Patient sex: M
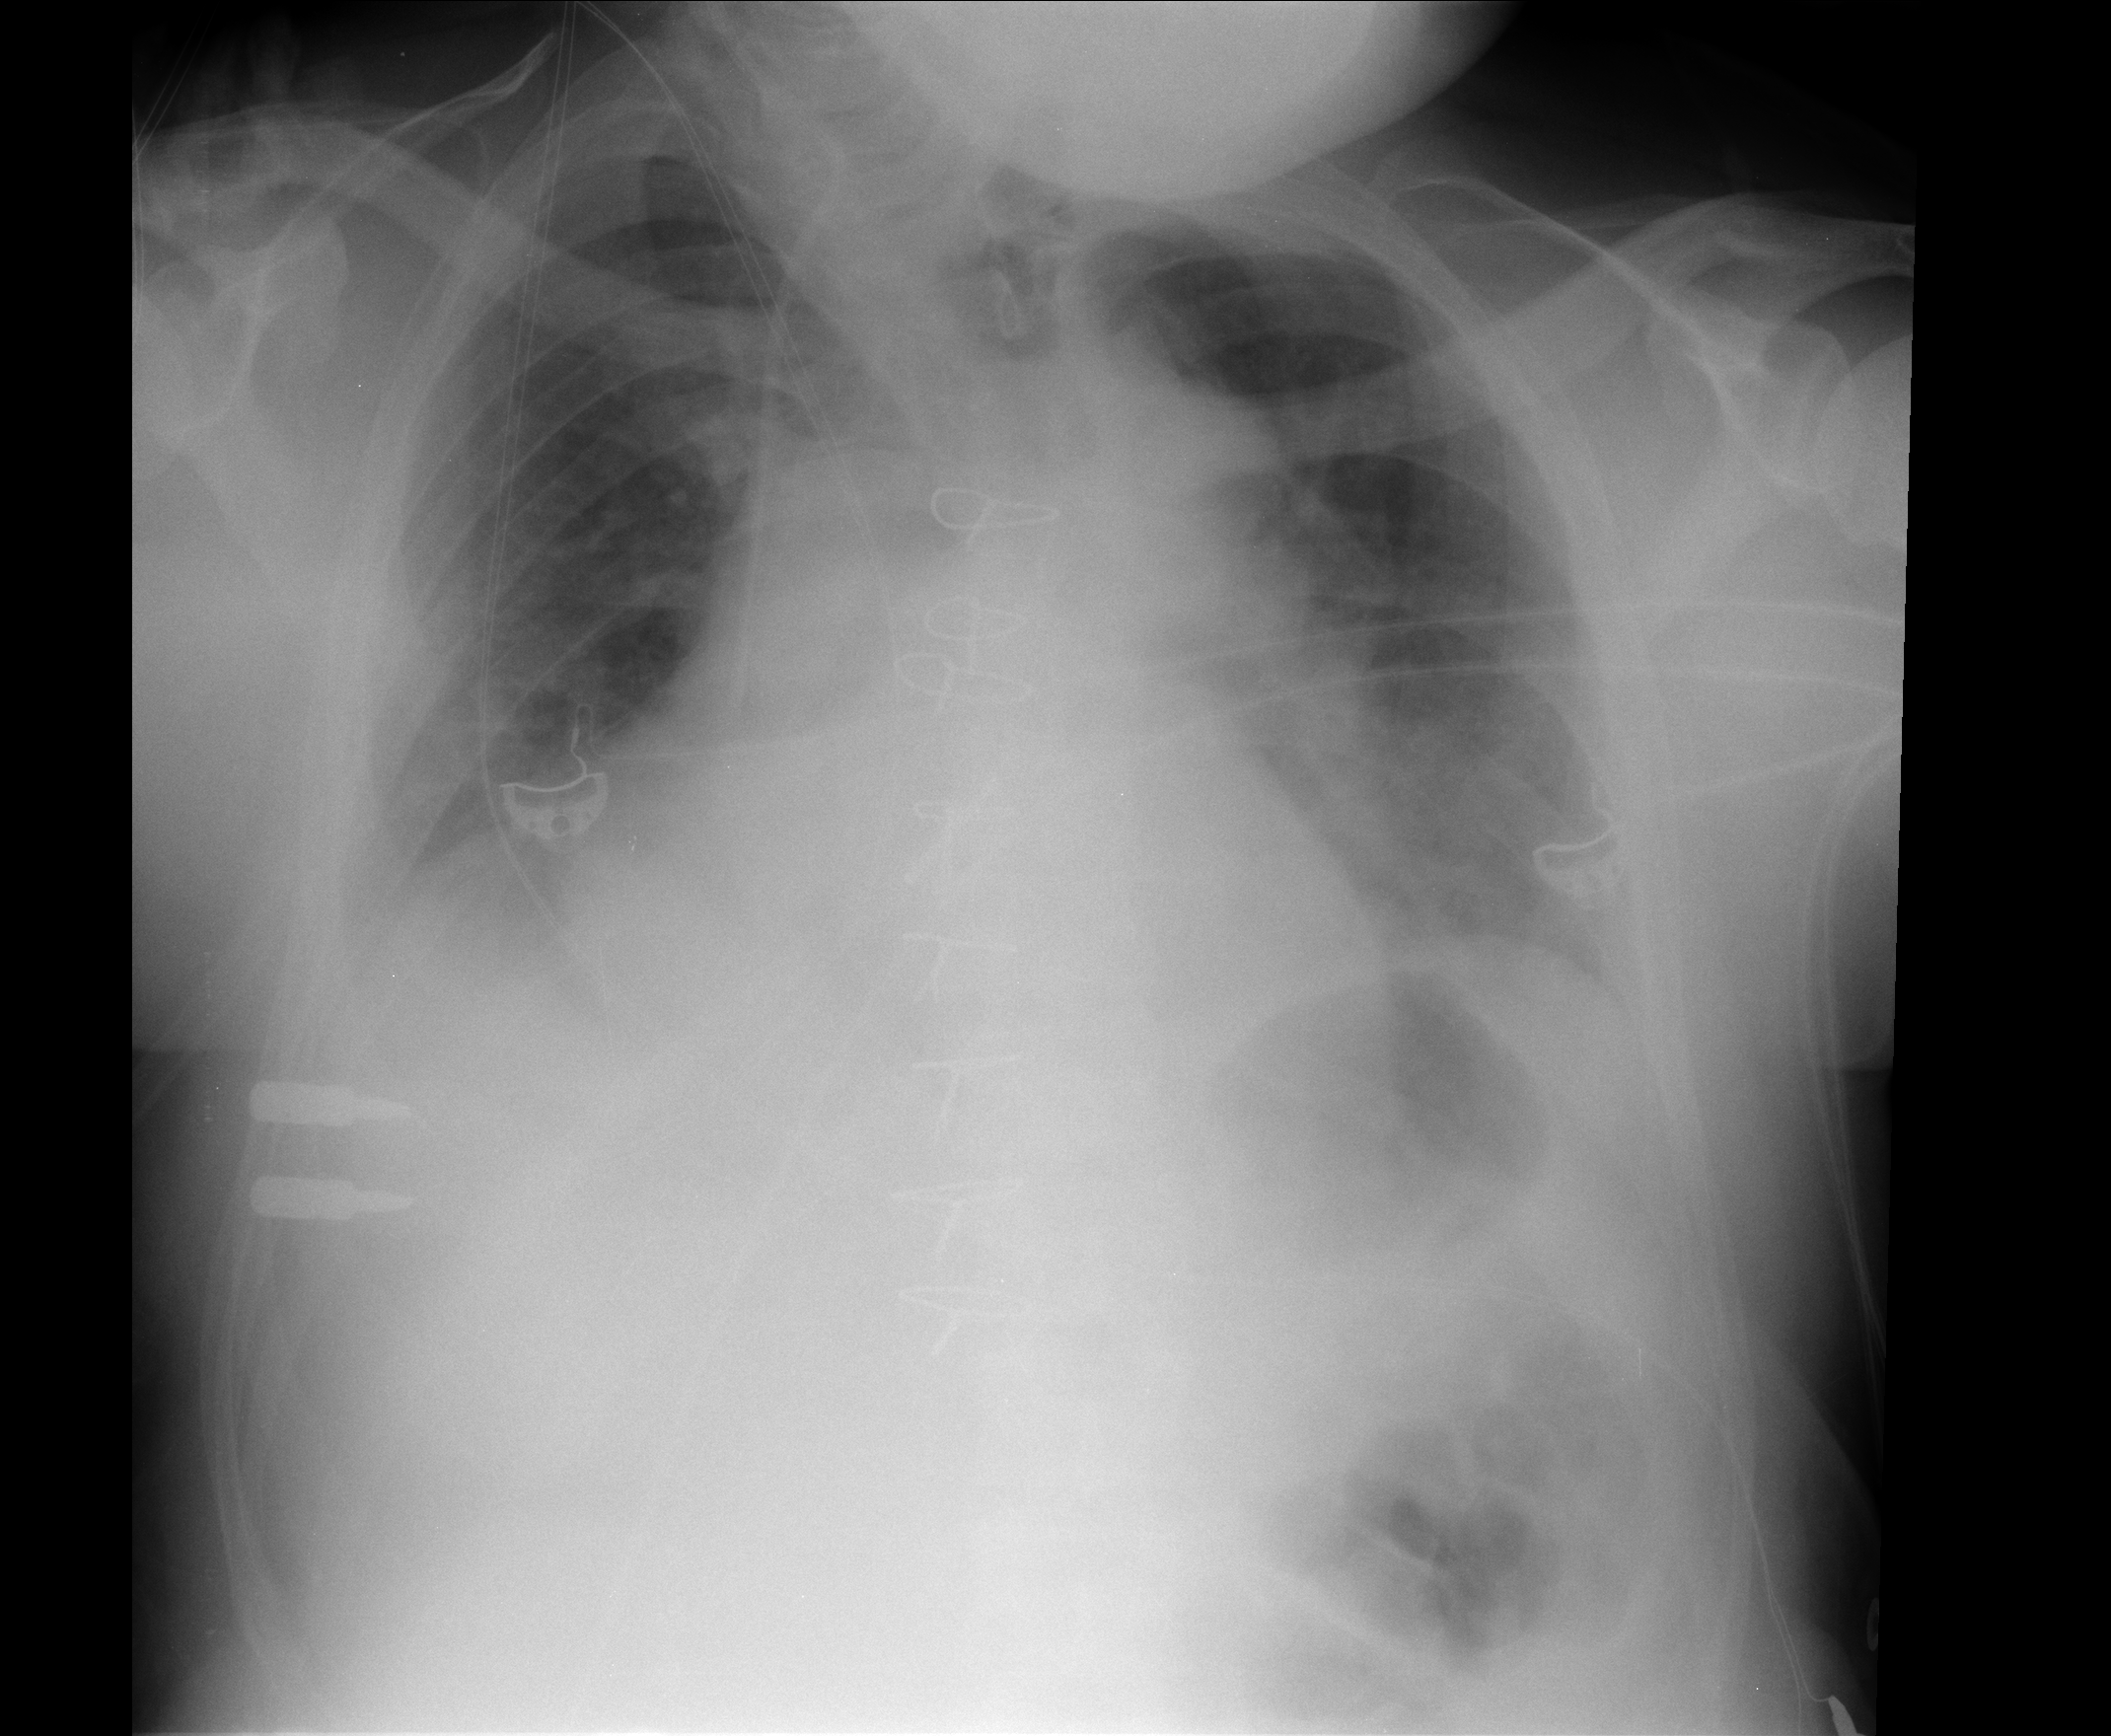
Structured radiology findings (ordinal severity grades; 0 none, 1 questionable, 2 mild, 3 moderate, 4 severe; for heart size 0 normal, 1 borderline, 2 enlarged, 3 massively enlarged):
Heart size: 1
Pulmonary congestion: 2
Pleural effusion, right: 0
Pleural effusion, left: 2
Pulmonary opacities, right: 0
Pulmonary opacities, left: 0
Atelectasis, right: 2
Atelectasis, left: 2